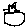
Label: cat